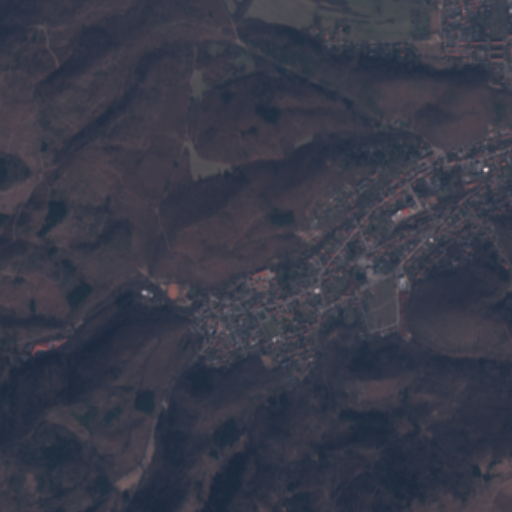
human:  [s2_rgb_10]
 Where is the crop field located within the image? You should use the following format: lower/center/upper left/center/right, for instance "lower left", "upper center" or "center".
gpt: The crop field is located in the upper right of the image.
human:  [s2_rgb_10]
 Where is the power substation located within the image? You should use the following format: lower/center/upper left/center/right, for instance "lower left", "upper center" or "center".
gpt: The power substation is located in the center right of the image.
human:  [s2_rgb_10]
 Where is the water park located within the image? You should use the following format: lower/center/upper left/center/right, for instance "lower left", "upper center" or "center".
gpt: The water park is located in the center right of the image.
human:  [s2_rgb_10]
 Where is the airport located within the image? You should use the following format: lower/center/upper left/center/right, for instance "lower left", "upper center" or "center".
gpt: There is no airport in the image.